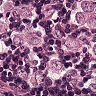
Metastatic tissue present: yes